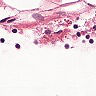
Metastatic tissue present: no